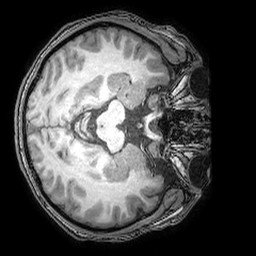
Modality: T1w
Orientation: axial
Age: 19
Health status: ill
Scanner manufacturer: philips
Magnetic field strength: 3 T
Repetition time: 0.007 s
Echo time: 0.0035 s